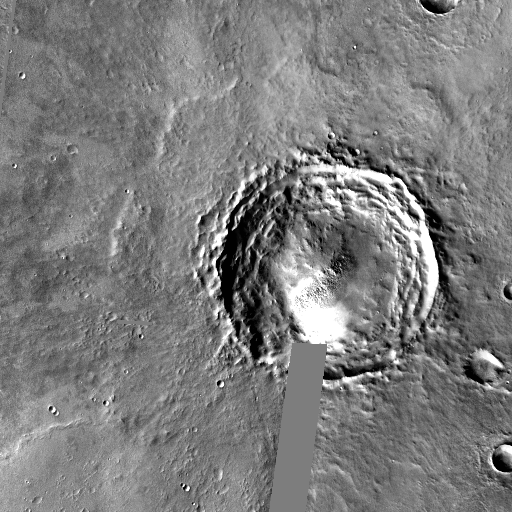
Crater classes present: Background, Other, Layered, Buried, Secondary